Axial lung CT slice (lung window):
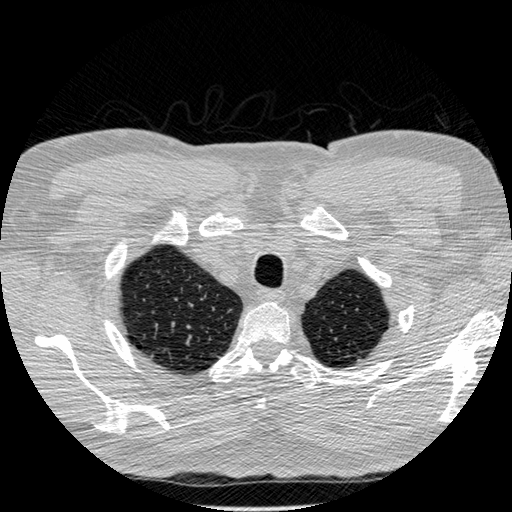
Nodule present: no